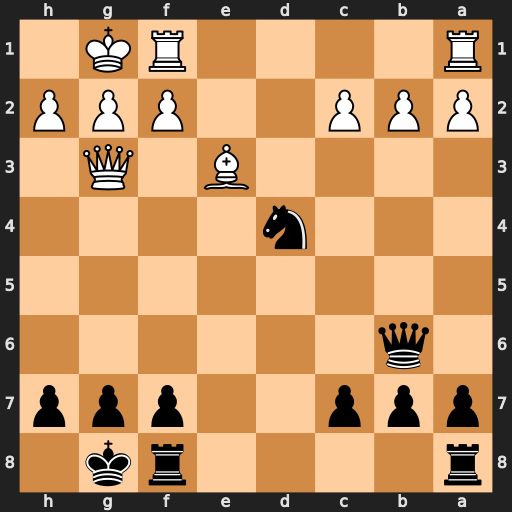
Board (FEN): r4rk1/ppp2ppp/1q6/8/3n4/4B1Q1/PPP2PPP/R4RK1
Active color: b
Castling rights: -
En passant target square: -
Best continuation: Ne2+ Kh1 Nxg3+